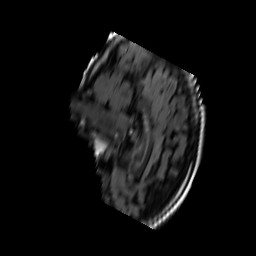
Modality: FLAIR
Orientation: sagittal
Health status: ill
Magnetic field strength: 3 T